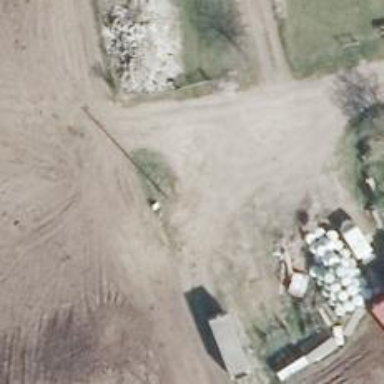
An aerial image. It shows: Power pole.